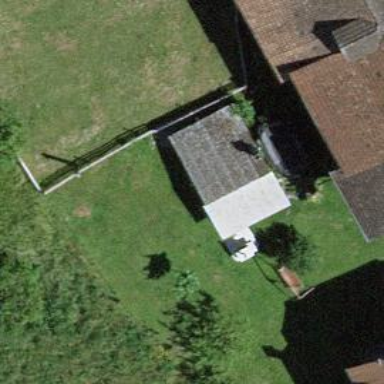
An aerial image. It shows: Shed.